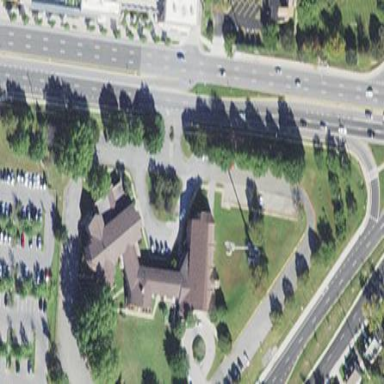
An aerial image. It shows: Building serving as place of worship.